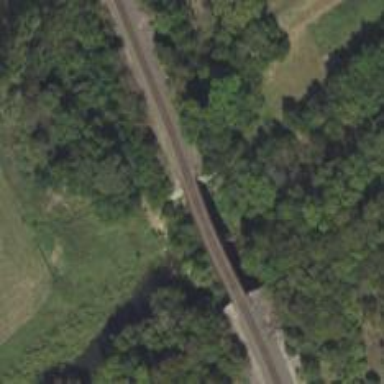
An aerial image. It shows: Bridge over railway line.